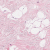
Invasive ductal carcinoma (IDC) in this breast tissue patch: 0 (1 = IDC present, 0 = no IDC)